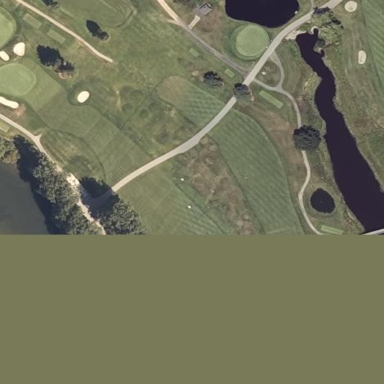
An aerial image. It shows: Golf fairway surrounded by grass.